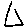
Label: triangle